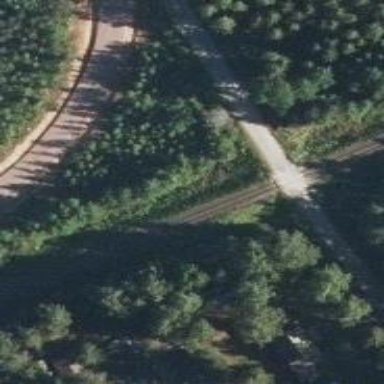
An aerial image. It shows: Continuous rail for railway.